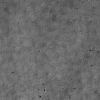
Atmospheric dust classification: not_dusty